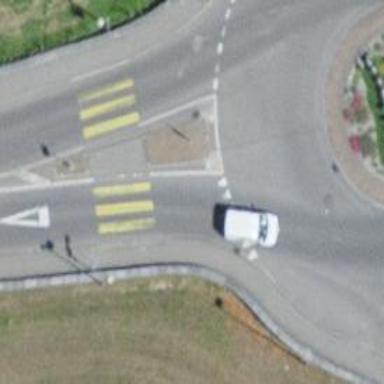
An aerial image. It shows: Road with "give way" sign.